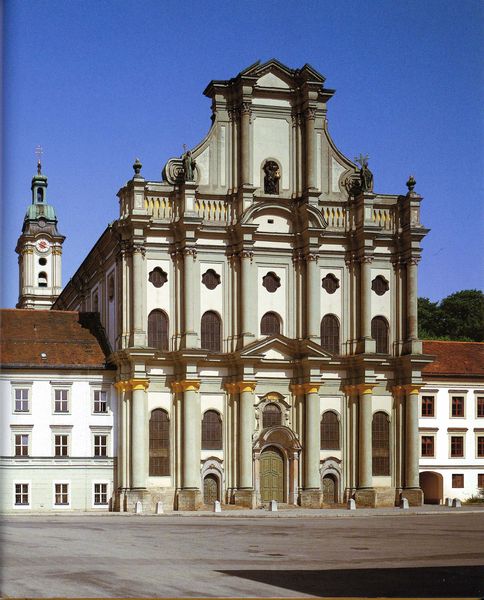
Titel: Fassade der Klosterkirche
Künstler: Anton Viscardi
Standort: Fürstenfeldbruck
Institution: ehem. Klosterkirche Fürstenfeld
Schlagwörter: baum, blau, flügel, himmel, weiß, bäume, gelb, grün, kirchturm, stadt, fenster, glas, grau, licht, marmor, pfeiler, säule, säulen, tür, dach, gebäude, haus, rot, schloss, wand, architektur, barock, stein, kirche, sonne, gold, front, frontal, renaissance, turm, balkon, bogen, fassade, türen, leer, giebel, mauer, ziegel, platz, pilaster, figuren, rundbogen, stille, uhr, geländer, tor, foto, fotografie, photographie, bögen, eingang, vergoldet, bayern, kloster, kreuz, balustrade, hässlich, rathaus, kapitelle, rom, kapitell, photo, segmentbogen, dreiecksgiebel, portal, voluten, obergaden, ionisch, staße, geschosse, ballustrade, volute, basilika, gebälk, dreigeschossig, rundbogenfenster, säulenordnung, ordnung, balluster, halbsäulen, mittelportal, saäule, bekrönung, fünfachsig, pilatser, prag, geschoß, piazza, klosterkirche, theatiner, katholisch, jesuiten, verkröpft, kirchenfassade, pilsater, segmentbogengiebel, som, doppelgeschossig, fürstenfeldbruck, giebelportikus, weltenburg, fulda, theatriner, symmetrie, historische gebäude, mübarock